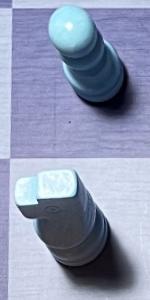
Label: Knight_White